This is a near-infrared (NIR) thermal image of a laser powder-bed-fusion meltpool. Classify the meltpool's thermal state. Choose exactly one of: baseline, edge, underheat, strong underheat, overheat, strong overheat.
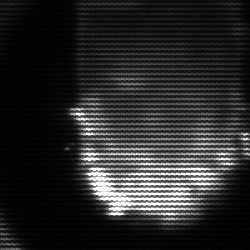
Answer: baseline